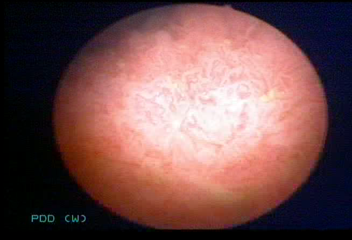
Modality: WLC
Class: Malignant
Subclass: HighGradePapillary
Lesion: L1
Stage: T1
Morphology: Papillary
Bladder cancer association: Yes
Annotated structures: Tumor